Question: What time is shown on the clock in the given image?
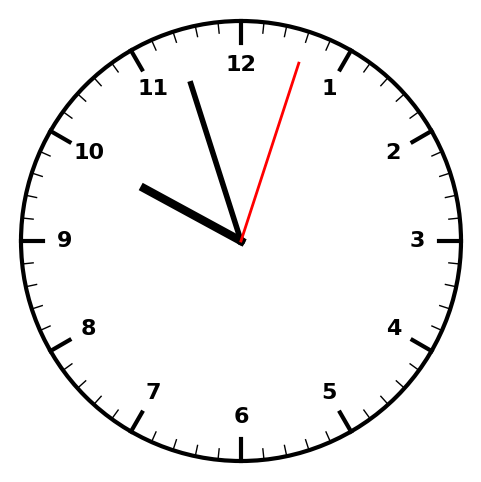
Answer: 09:57:03